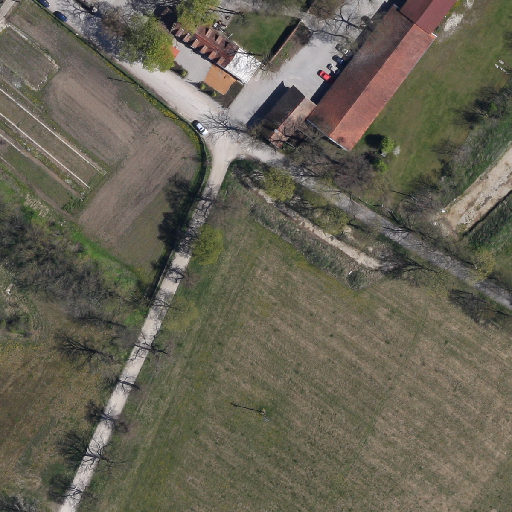
Referring expression: car driving on the road